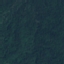
Label: Forest